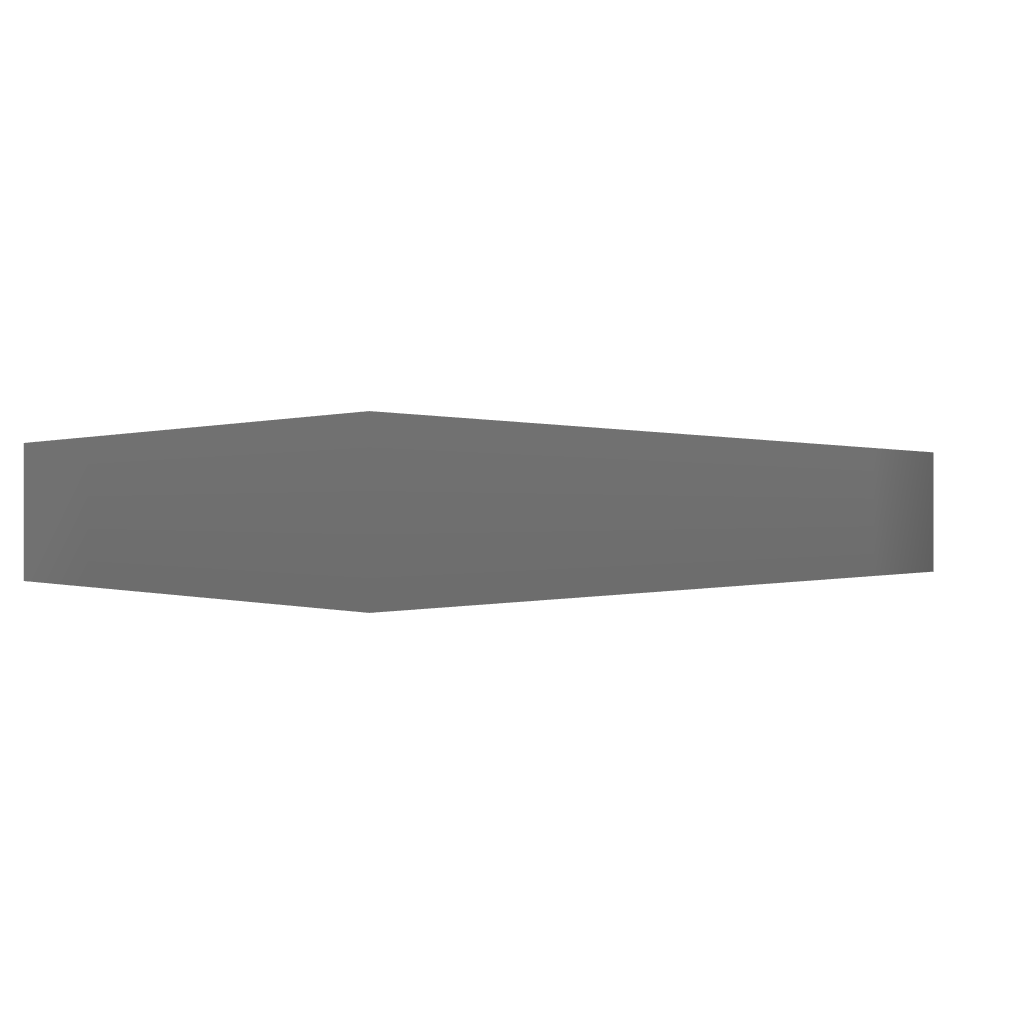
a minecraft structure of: BlockSwaper bad low quality